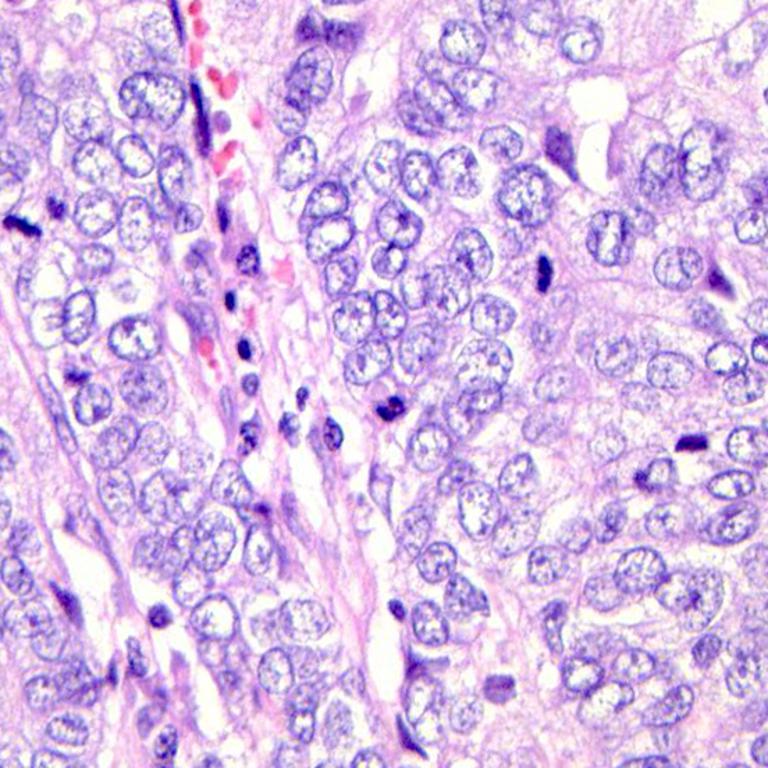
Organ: colon
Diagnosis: adenocarcinomas